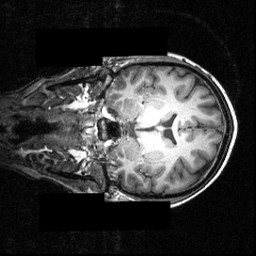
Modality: T1w
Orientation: coronal
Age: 27
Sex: female
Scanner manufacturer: siemens
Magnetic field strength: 3.951 T
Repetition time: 1.5 s
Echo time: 0.00335 s